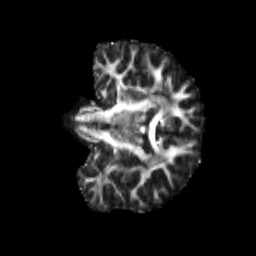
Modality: FA
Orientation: coronal
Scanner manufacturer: siemens
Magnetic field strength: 3 T
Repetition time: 4 s
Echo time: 0.0594 s